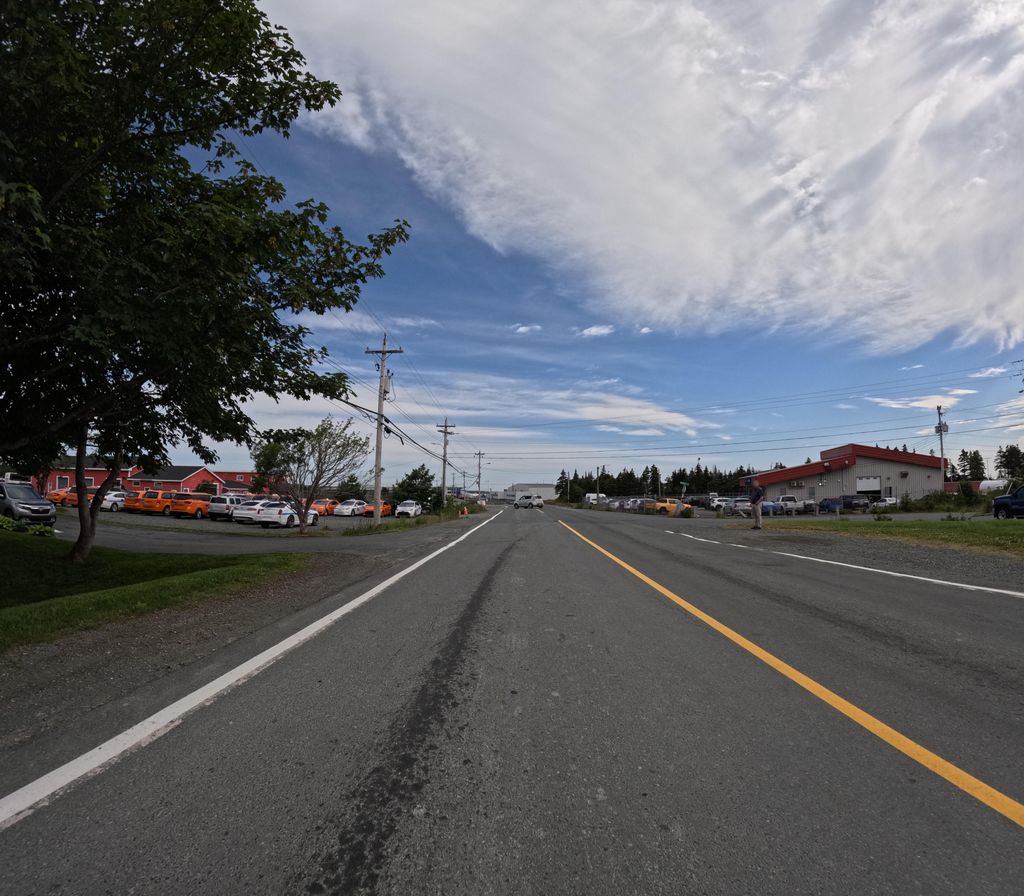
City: st_johns